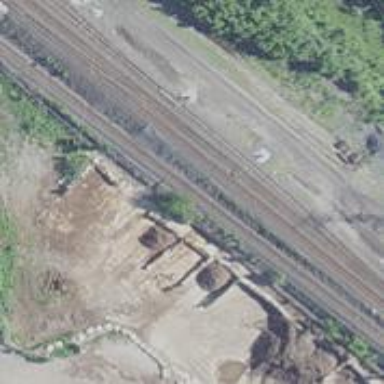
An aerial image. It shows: Railway siding with rails.